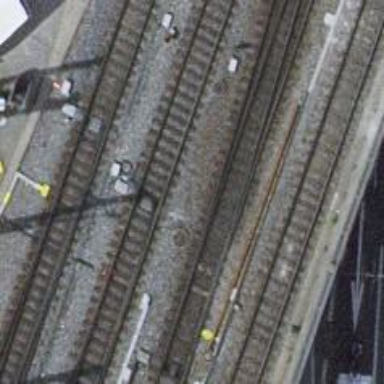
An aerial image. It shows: Bridge with electrified rail tracks and contact line.